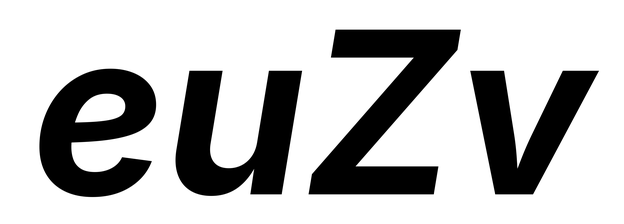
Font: Inter-Italic_Bold_Italic